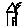
Label: house